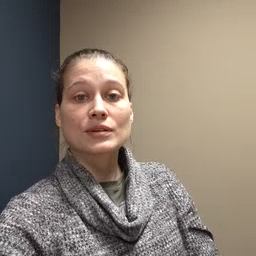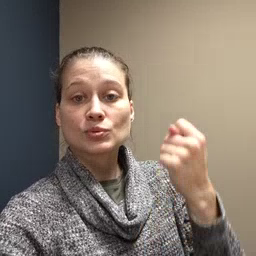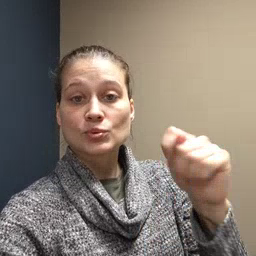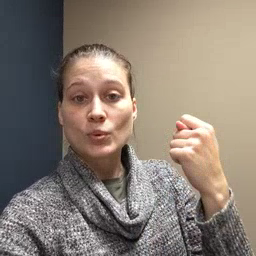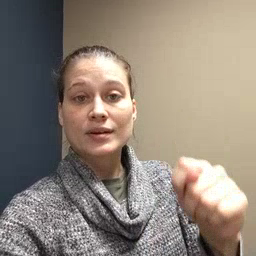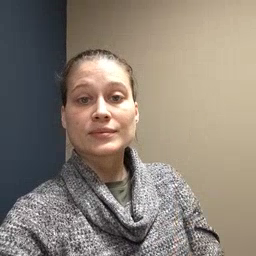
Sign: toy